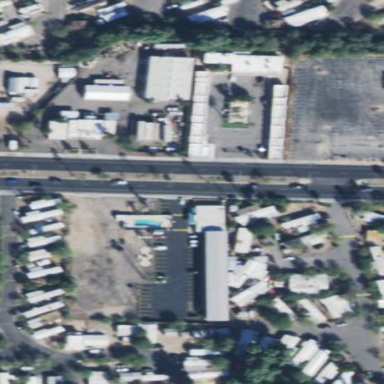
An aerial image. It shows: Motel.